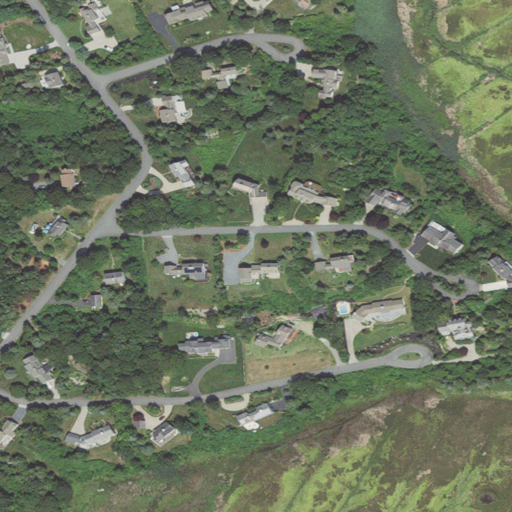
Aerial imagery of cliff(s) in Massachusetts named Fullers Point containing herbaceous wetlands, low intensity development, medium intensity development, mixed forest, open development, evergreen forest, grassland, woody wetlands, and barren land